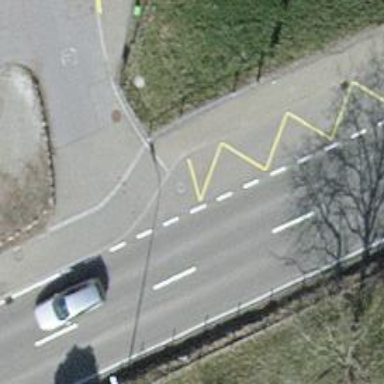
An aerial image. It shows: Public transport stop position.